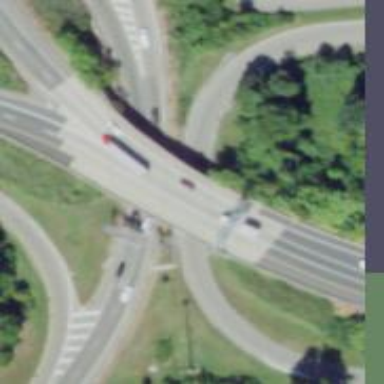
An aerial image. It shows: Motorway junction.